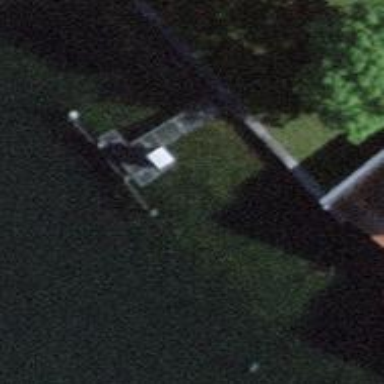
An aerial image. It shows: Man-made pier.